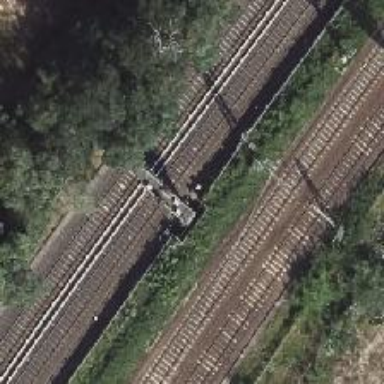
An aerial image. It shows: Railway signal.